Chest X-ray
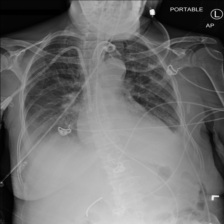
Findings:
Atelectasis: negative
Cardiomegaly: positive
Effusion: positive
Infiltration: negative
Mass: negative
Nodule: negative
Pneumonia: negative
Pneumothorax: negative
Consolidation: negative
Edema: negative
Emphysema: negative
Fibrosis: negative
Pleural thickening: negative
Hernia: negative